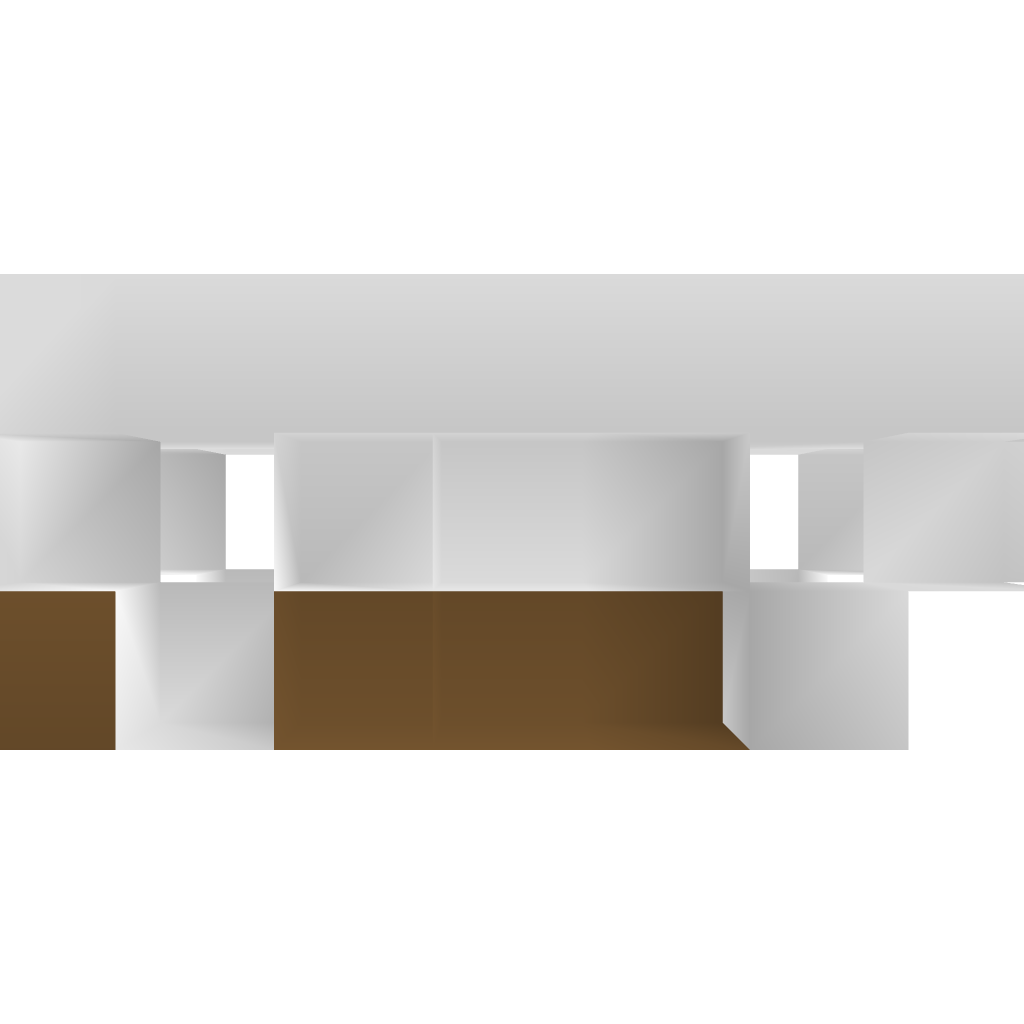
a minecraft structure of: A simple clock bad low quality